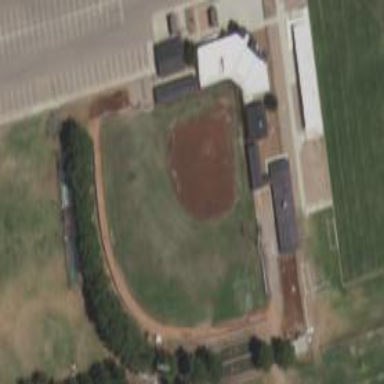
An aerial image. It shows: Baseball pitch for leisure land.